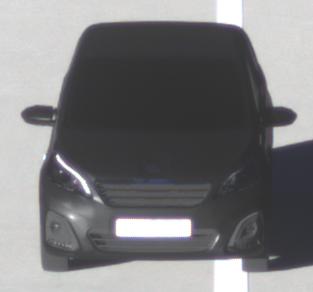
Make: Peugeot
Model: 108 1.0 VTi 68
Detailed model: 108
Model produced from: 2015/03
Model produced until: 2016/10
Doors: 3
Color: black
Road condition: dry road
Daytime: sunrise or sunset
Contrast: high contrast